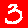
Digit: 3